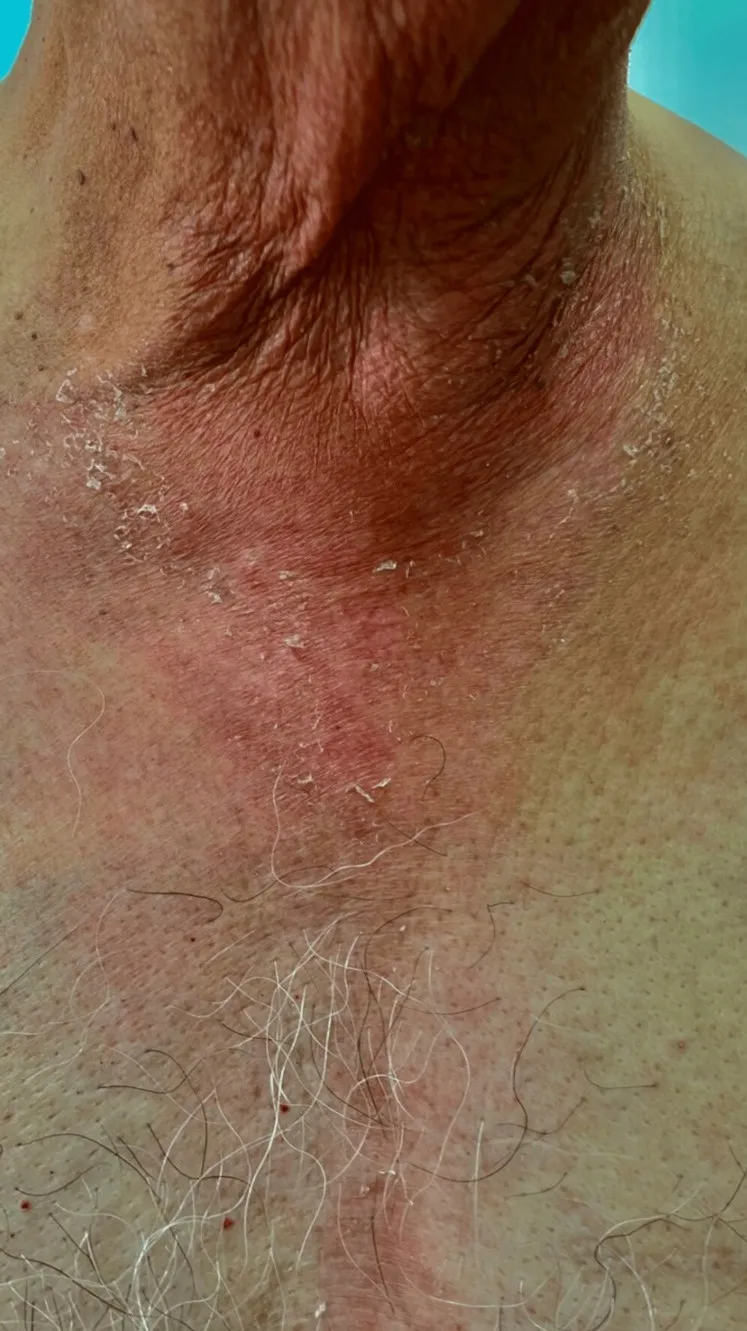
Redness and scaling over the chest up to the sternum.
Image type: medical_photograph (skin_photograph)